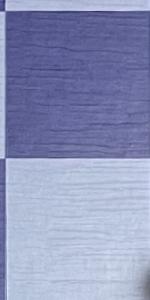
Label: Empty